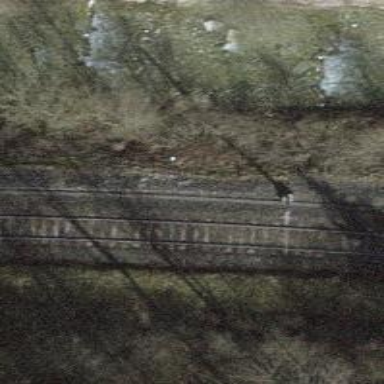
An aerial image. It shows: Single railway track with electrification through contact line.